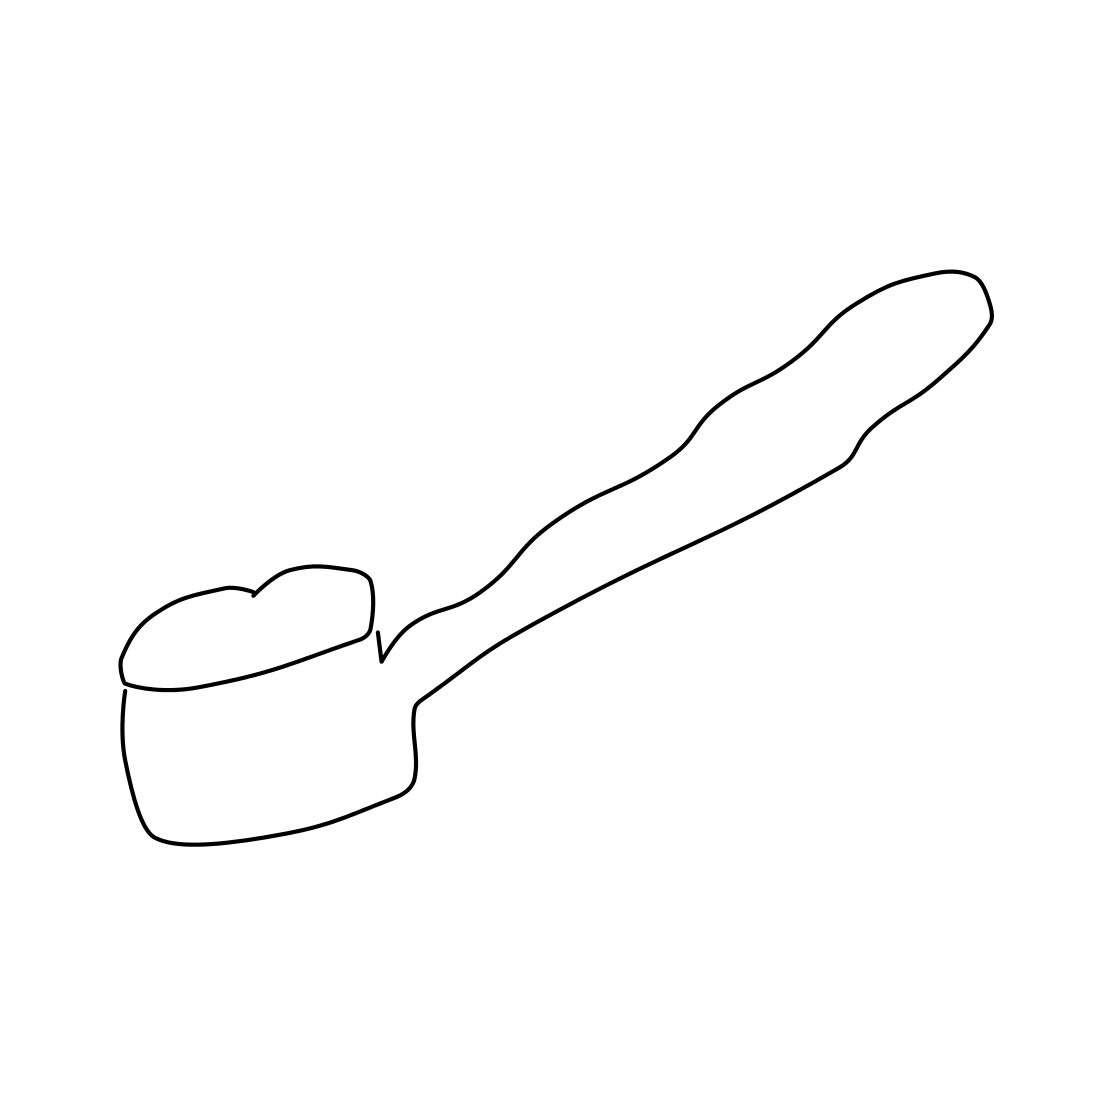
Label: pipe (for smoking)